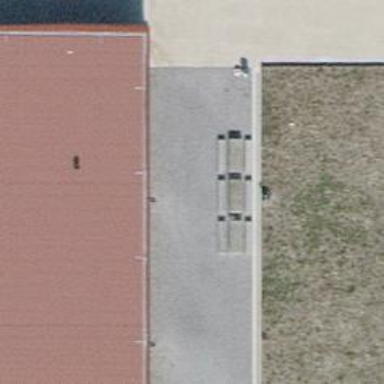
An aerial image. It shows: Picnic table located in leisure land area.